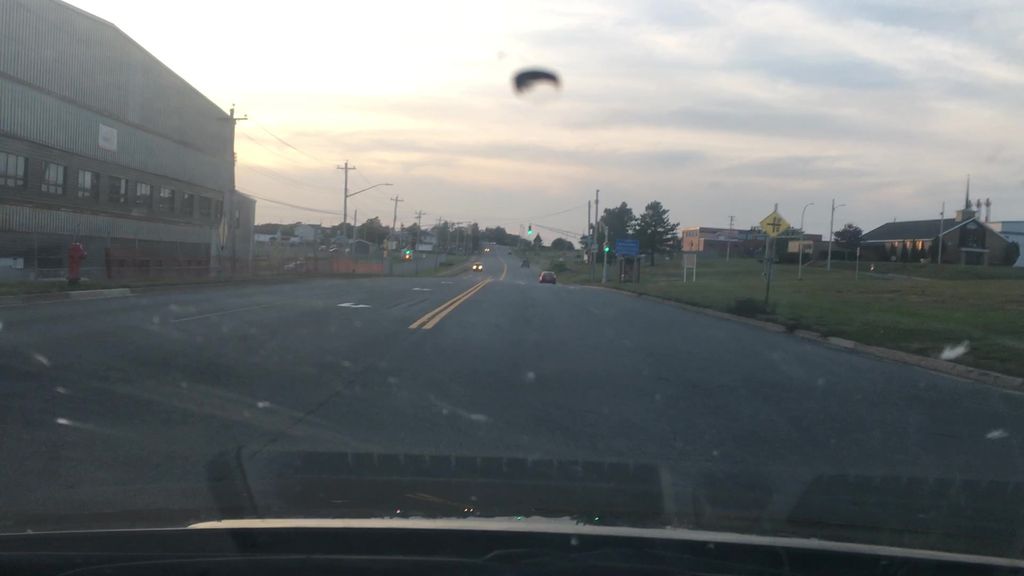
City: halifax